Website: apple-inc
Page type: account-selection
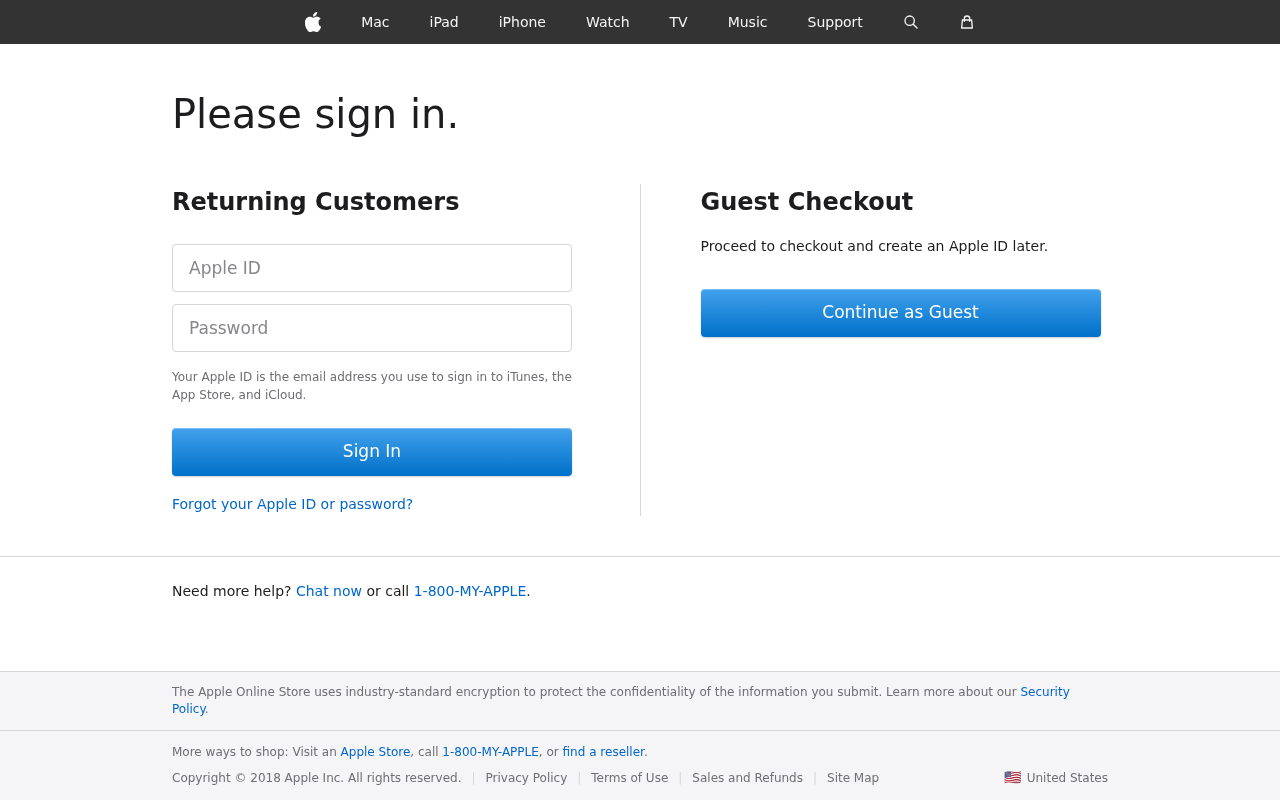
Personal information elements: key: PII_LOGIN_USERNAME
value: linda9925